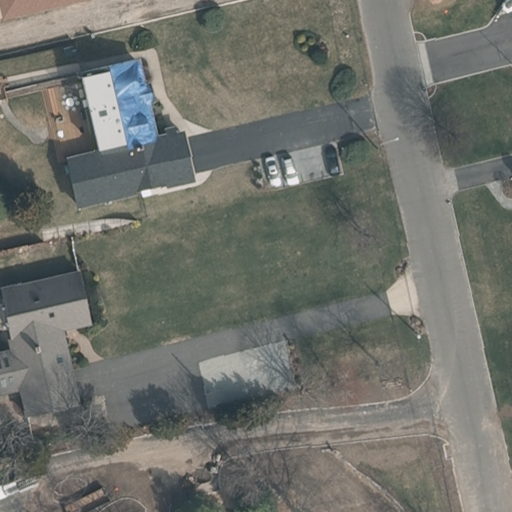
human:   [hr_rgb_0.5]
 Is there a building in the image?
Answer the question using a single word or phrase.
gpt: yes

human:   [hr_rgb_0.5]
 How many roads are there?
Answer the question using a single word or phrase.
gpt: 1

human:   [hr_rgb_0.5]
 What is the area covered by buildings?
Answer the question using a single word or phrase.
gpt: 742m2

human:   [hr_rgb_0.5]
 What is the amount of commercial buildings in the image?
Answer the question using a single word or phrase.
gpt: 0

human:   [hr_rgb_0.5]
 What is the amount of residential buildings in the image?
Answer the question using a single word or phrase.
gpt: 3

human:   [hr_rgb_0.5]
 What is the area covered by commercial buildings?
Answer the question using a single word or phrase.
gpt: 0m2

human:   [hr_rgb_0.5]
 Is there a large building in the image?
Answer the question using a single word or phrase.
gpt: yes

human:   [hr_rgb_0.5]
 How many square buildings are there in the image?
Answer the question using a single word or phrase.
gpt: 0

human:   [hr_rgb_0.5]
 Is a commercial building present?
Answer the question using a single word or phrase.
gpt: no

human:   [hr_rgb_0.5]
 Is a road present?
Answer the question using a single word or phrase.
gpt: yes

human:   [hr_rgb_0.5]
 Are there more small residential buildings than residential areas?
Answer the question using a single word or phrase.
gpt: yes

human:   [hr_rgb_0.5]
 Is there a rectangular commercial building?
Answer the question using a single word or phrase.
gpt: no

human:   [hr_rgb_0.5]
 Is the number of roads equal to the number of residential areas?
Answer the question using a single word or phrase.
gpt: yes

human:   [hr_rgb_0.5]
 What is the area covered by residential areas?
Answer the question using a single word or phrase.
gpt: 10595m2

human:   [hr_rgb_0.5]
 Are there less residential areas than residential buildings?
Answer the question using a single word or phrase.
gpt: yes

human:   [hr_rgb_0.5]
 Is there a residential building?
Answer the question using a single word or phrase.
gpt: yes

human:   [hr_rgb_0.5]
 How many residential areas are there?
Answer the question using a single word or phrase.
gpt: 1

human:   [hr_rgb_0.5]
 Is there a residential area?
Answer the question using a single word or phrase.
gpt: yes

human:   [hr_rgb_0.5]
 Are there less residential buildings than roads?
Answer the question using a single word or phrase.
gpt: no

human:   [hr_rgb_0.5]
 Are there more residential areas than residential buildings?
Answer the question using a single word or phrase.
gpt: no

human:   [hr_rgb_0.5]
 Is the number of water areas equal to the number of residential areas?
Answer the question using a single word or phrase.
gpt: no

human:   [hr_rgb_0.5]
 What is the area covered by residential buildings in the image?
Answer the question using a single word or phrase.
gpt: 658m2

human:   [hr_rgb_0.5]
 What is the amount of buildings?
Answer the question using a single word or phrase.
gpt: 4

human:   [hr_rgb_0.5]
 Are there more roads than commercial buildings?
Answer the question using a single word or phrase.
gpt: yes

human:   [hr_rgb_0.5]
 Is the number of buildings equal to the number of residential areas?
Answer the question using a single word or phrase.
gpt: no

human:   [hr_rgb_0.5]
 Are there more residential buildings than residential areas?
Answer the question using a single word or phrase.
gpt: yes

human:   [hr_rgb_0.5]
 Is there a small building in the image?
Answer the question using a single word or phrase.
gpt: yes

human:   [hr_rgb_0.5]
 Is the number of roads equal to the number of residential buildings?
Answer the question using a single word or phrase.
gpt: no

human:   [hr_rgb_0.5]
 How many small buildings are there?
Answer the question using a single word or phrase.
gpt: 3

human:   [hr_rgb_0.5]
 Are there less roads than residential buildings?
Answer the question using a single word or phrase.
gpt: yes

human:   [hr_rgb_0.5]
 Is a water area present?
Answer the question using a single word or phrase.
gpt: no

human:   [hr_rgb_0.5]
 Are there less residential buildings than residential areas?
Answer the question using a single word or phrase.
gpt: no

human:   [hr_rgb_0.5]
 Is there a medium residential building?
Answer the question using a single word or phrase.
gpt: no

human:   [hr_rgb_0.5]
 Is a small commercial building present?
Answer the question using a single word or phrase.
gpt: no

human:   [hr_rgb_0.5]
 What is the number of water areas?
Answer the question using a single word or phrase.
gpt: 0

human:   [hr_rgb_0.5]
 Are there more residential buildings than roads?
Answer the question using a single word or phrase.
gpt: yes

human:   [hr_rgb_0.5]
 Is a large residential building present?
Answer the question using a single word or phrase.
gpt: yes

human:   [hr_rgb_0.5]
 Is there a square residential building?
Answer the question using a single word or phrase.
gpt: no

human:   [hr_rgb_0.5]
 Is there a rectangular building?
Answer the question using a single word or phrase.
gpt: yes

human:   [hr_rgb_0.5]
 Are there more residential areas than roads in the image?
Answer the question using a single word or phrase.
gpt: no

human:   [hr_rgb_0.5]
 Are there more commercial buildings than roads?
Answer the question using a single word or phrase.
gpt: no

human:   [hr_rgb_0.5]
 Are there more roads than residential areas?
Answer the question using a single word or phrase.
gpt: no

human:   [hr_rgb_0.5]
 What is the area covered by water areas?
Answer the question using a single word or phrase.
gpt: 0m2

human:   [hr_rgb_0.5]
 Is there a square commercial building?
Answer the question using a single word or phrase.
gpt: no

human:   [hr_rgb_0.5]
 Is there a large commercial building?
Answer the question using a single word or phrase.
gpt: no

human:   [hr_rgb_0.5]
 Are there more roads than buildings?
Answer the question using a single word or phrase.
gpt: no

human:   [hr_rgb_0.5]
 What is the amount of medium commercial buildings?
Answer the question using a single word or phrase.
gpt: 0

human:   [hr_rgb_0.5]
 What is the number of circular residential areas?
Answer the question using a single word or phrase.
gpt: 0

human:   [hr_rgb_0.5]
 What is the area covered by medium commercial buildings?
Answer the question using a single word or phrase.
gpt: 0m2

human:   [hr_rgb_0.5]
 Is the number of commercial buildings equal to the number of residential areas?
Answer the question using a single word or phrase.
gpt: no

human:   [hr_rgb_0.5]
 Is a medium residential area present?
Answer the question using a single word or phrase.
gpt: no

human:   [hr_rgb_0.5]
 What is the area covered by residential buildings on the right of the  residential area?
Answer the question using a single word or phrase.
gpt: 0m2

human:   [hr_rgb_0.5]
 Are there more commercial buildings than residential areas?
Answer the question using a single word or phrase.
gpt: no

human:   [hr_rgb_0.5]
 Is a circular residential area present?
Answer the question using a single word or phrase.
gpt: no

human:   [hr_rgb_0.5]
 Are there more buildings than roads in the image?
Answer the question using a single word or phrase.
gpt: yes

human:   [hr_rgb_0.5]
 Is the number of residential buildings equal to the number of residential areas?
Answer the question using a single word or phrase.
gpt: no

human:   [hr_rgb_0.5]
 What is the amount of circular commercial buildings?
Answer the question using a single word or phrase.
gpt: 0

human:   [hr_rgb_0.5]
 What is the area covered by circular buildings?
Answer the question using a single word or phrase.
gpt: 0m2

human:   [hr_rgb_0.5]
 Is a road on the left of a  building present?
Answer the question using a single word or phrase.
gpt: no

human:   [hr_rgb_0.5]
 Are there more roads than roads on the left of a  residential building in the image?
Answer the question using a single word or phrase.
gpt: yes

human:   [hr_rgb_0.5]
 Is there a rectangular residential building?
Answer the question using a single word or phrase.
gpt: yes

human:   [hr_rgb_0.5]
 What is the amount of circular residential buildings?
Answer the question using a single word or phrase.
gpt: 0

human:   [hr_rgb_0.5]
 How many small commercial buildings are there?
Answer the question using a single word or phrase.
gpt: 0

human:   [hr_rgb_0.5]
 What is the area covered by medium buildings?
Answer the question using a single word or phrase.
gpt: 0m2